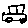
Label: car